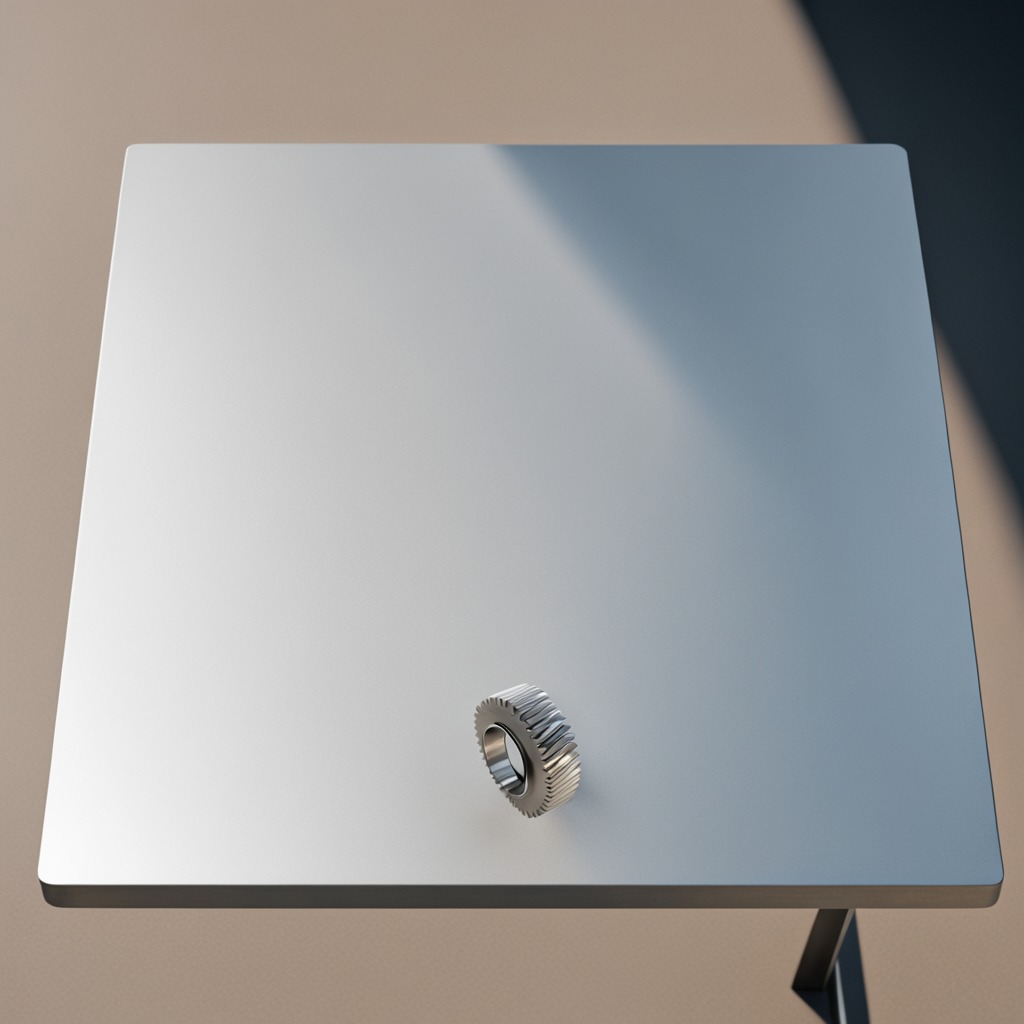
A steel gear with teeth is lying on the table.